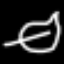
Label: leaf